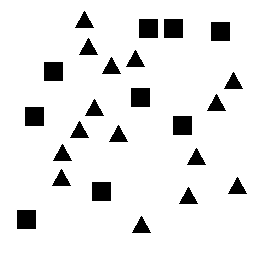
Squares: 9
Triangles: 15
Stars: 0
Total shapes: 24